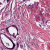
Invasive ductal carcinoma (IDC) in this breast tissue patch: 0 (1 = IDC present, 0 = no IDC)